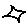
Label: star